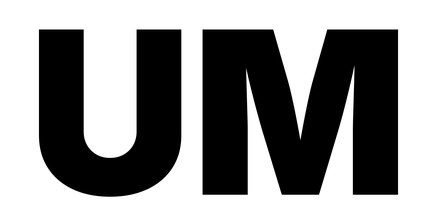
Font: Inter_Black